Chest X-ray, AP view. Patient: 72 years old, sex F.
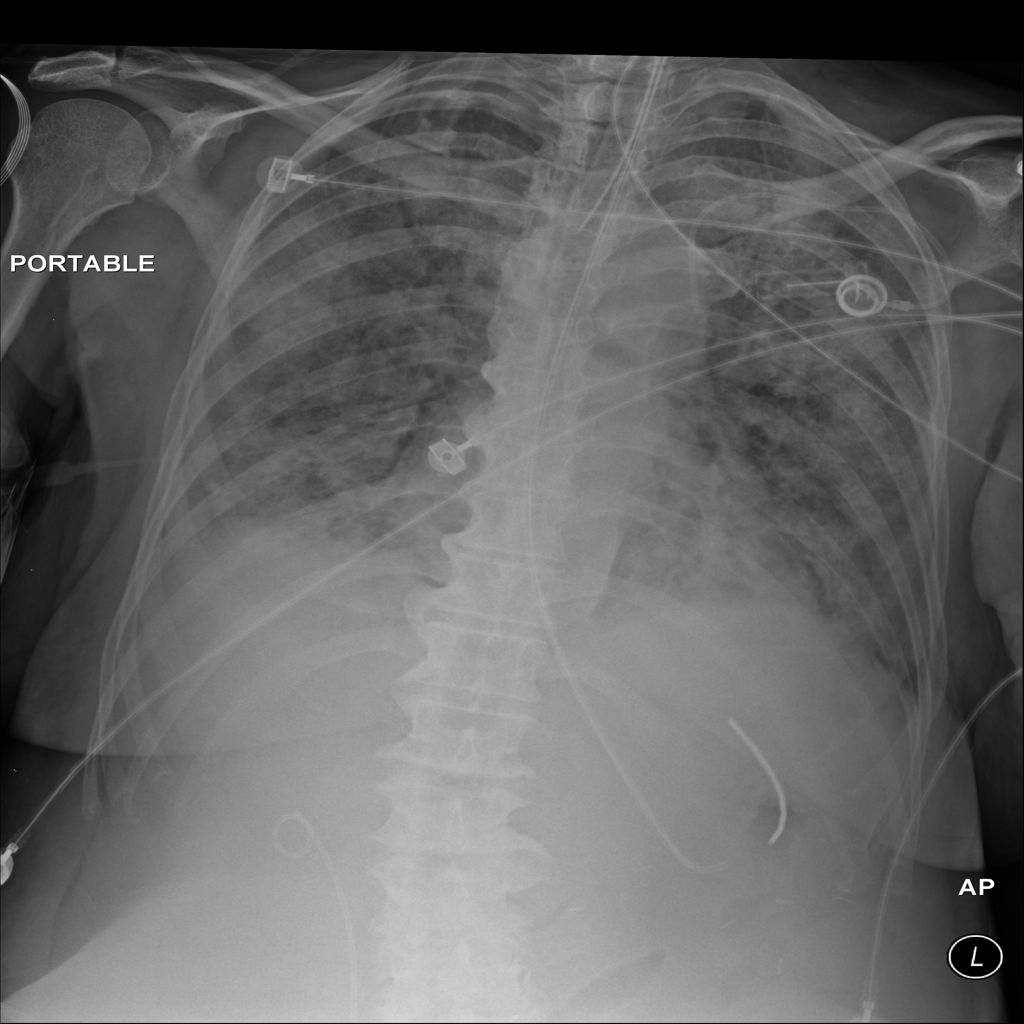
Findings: Edema, Infiltration, Pneumonia